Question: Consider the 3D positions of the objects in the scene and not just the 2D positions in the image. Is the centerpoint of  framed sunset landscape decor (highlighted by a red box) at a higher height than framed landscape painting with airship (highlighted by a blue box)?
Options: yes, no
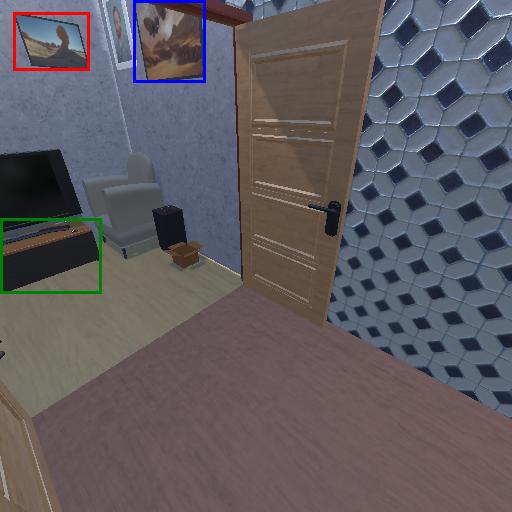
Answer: yes